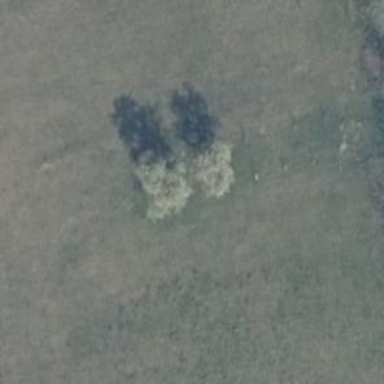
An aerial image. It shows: Beautiful tree in nature.